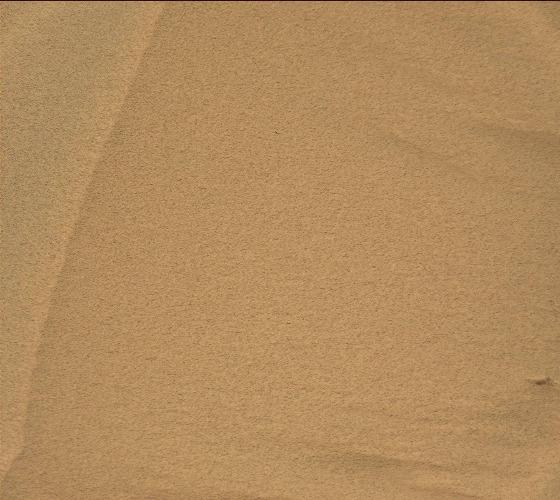
Terrain classes present: Gravel / Sand / Soil, Rock